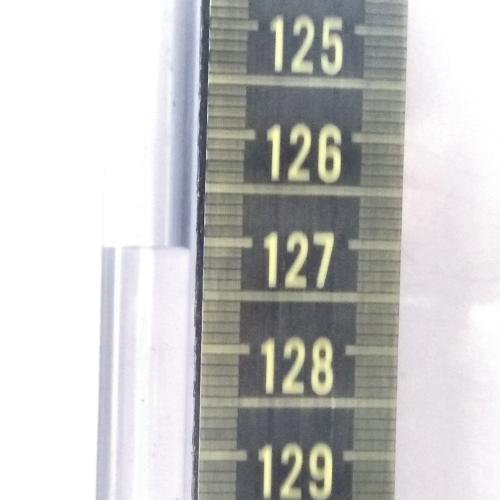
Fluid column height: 127.1 cm